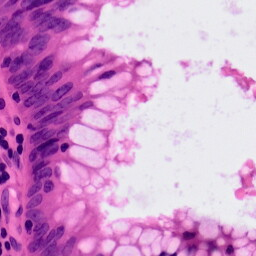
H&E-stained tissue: Colon